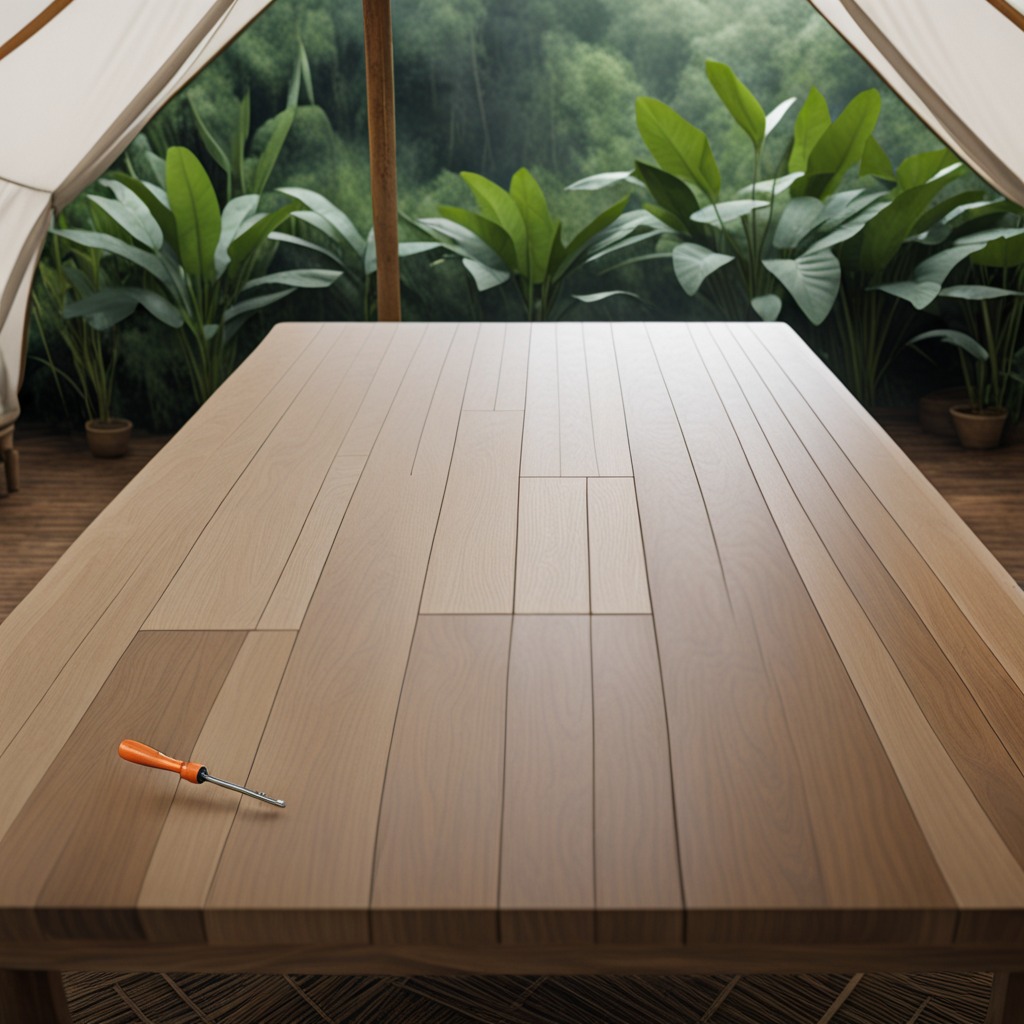
A screwdriver is lying on a wooden table inside a jungle field workshop tent.